Question: I want to customize my UISlider to be able to show steps like in photo attached (BTW this is a font size selector, native control from my iPhone settings). I able to set images for min and max but I can't show steps. I don't need 3rd party libraries to do this, I'm sure that it's possible to customize UISlider to have this.

Please help.
Thanks in advance.
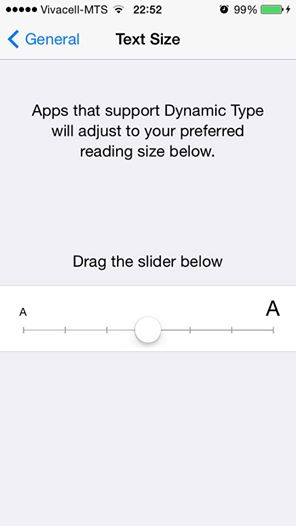
Answer: You can add some subviews behind the slider to display the steps:
'''
int numSteps = 5;
for(int i=0; i<numSteps; i++){
CGFloat x = i*CGRectGetWidth(slider.frame)/(numSteps-1);
UIView *v = [[UIView alloc] initWithFrame:CGRectMake(x, CGRectGetMidY(slider.frame)-5, 1, 10)];
v.backgroundColor = [UIColor lightGrayColor];
[slider.superview insertSubView:v belowSubview:slider];
UILabel numberLabel = [[UILabel alloc] init];
numberLabel.text = [NSString stringWithFormat:@"%i",i];
numberLabel.font = [UIFont systemFontOfSize:13];
[numberLabel sizeToFit];
numberLabel.center = CGPointMake(x, CGRectGetMidY(slider.frame)+CGRectGetHeight(numberLabel.frame)/2+7);
[slider.superview insertSubView:numberLabel belowSubview:slider];
}
'''